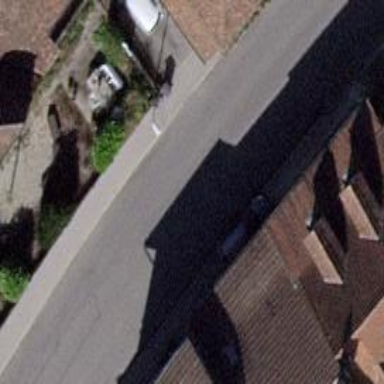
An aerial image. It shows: Left sidewalk along asphalt tertiary road.